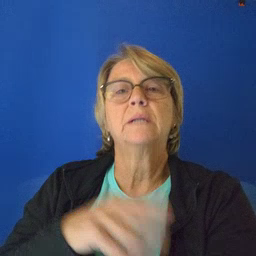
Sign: toothbrush